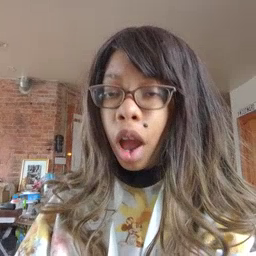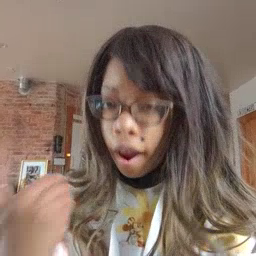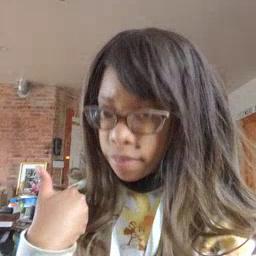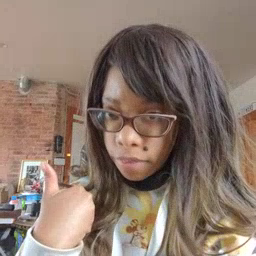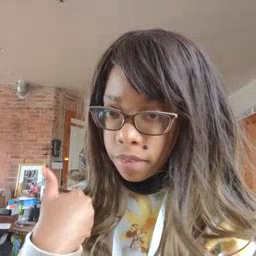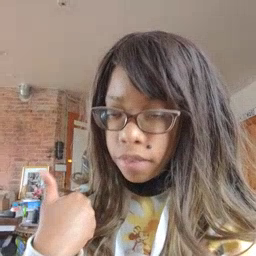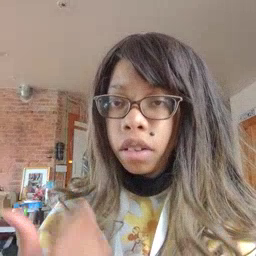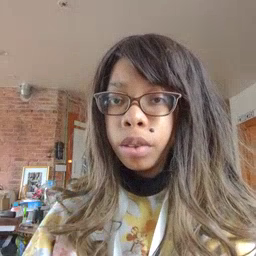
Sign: have